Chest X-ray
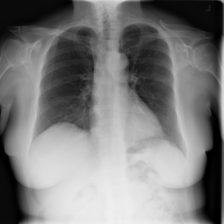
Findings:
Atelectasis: negative
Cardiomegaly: negative
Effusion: negative
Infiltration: negative
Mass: negative
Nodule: negative
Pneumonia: negative
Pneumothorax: negative
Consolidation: negative
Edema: negative
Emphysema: negative
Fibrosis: negative
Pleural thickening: negative
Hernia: negative